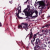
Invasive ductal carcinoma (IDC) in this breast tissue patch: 0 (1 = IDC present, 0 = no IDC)